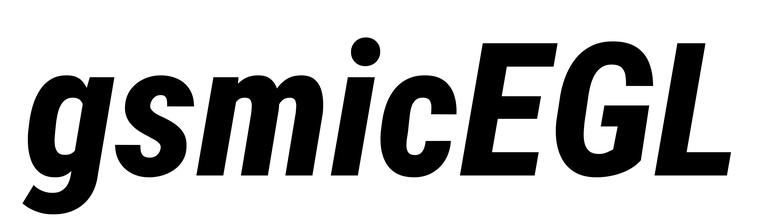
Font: Roboto-Italic_Condensed_ExtraBold_Italic